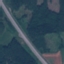
Label: Highway